Interaction volume radius: 5 \u00c5
Interaction volume height: 10 \u00c5
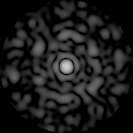
Disorder parameter: 0.8334